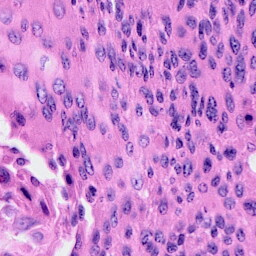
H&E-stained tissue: Cervix